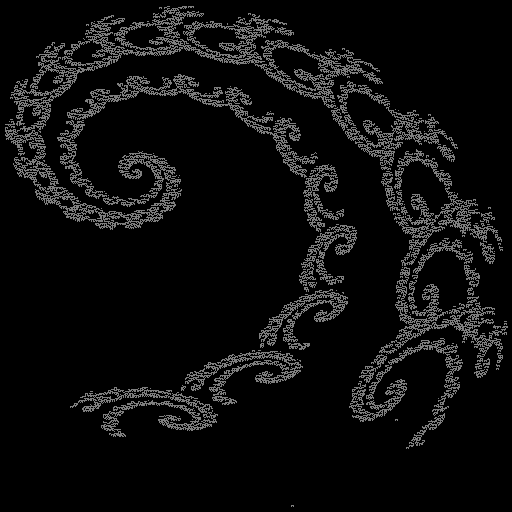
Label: spiral